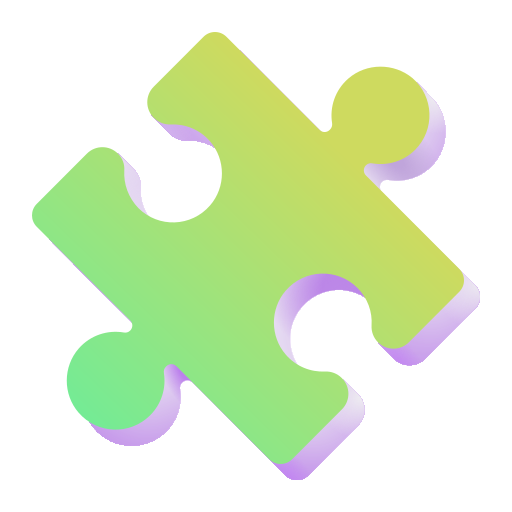
puzzle piece color